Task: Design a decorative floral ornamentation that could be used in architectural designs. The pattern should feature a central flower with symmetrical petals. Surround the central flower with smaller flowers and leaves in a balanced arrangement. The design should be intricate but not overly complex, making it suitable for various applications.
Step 637:
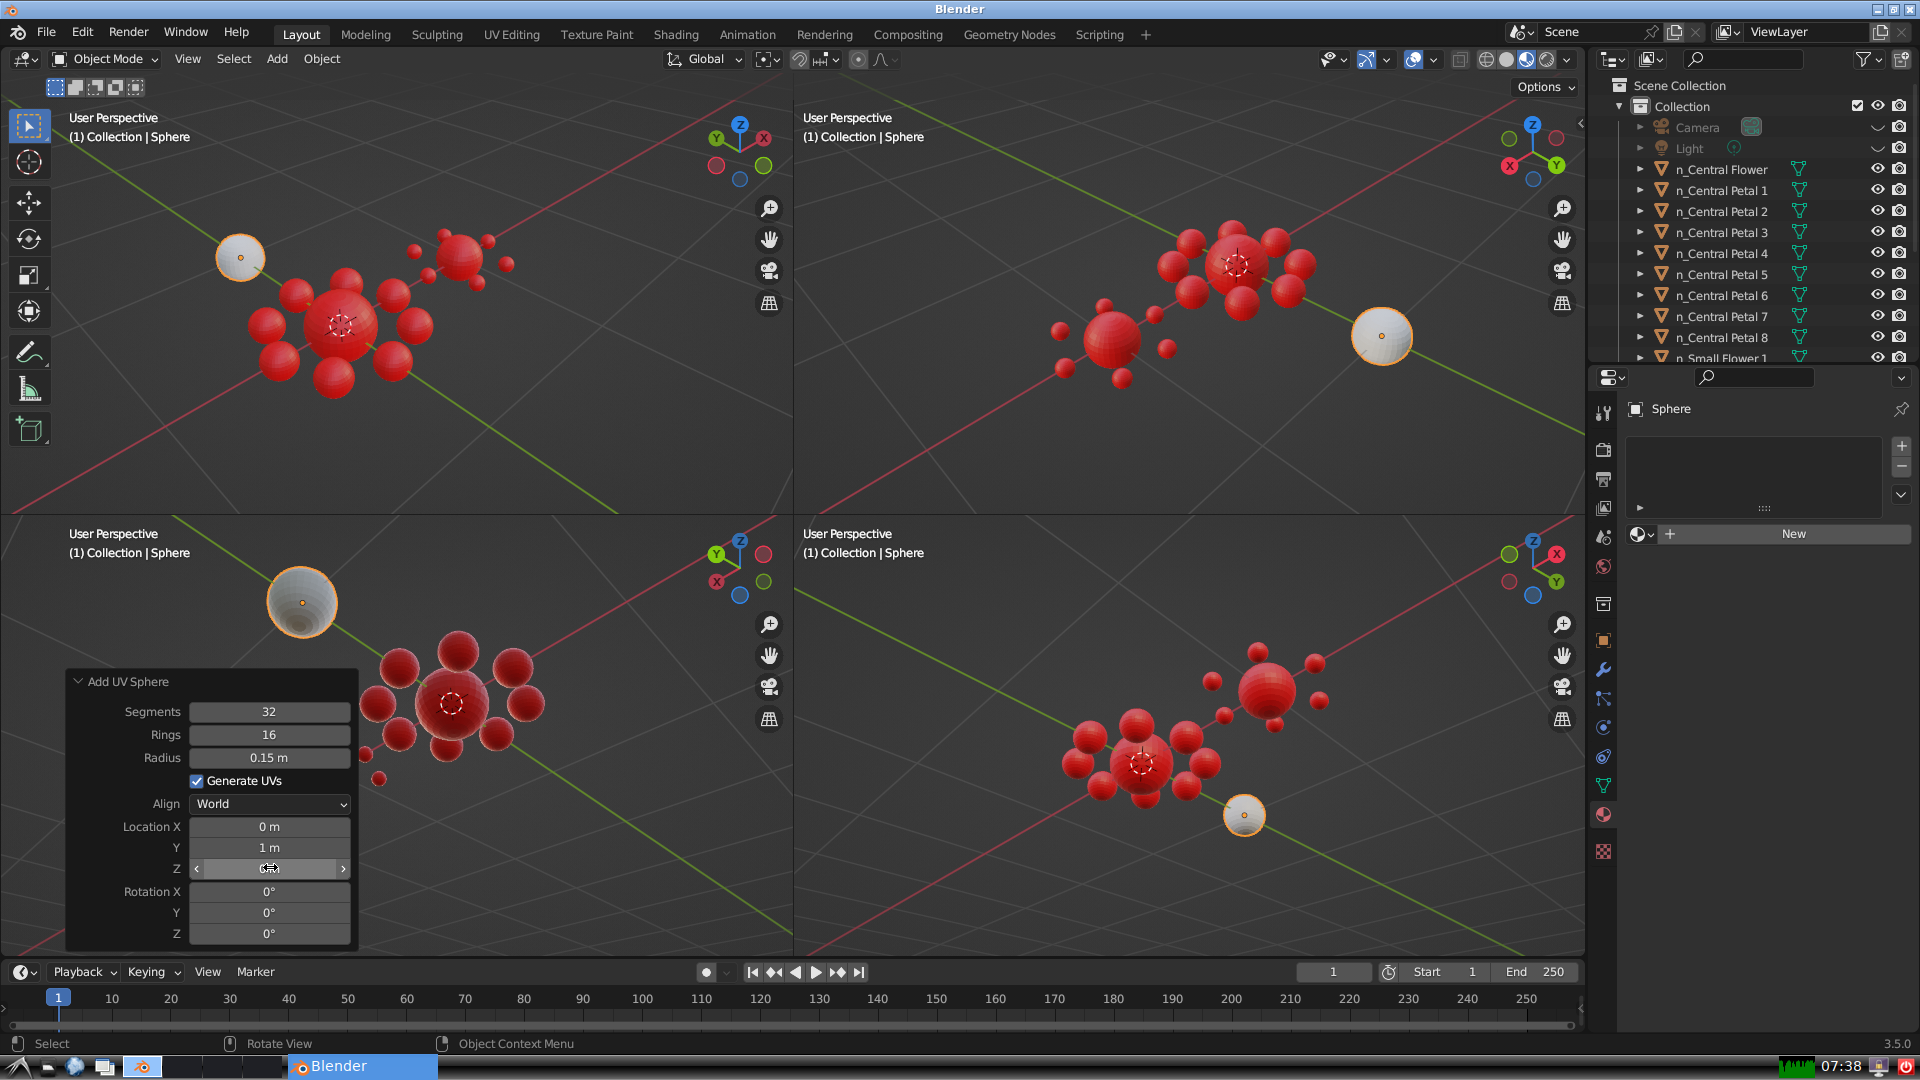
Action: {"mouse_move": [960, 540]}